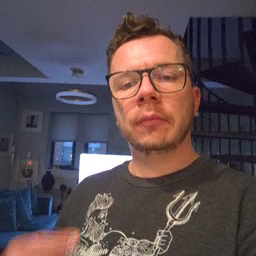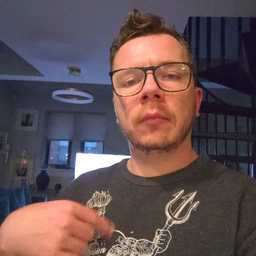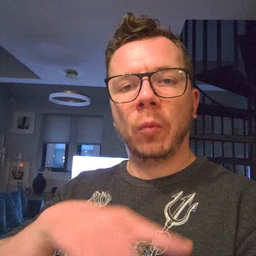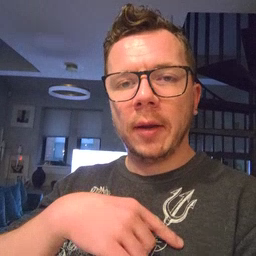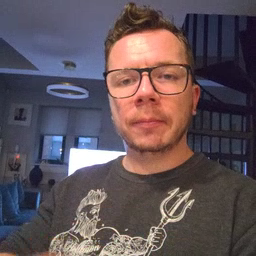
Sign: weus